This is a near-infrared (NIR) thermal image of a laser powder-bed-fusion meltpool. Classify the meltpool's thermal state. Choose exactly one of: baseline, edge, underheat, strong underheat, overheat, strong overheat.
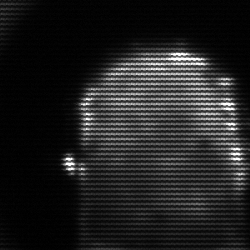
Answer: baseline